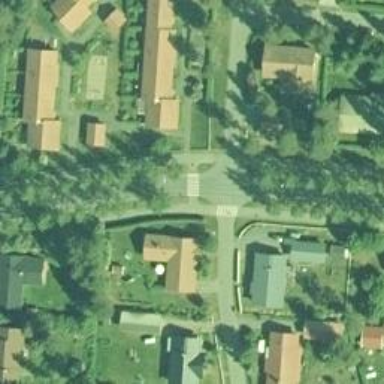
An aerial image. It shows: Cycleway.